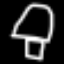
Label: mushroom